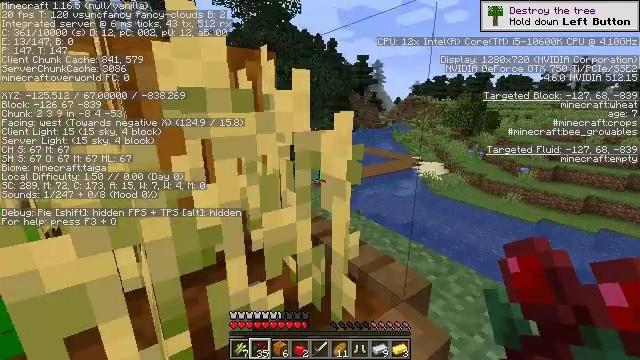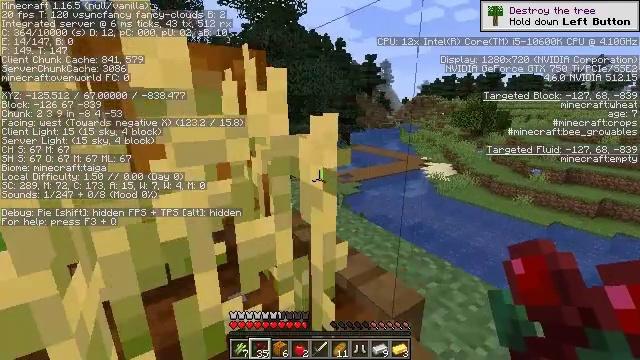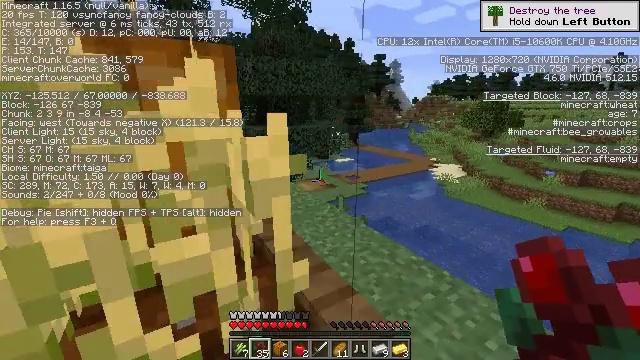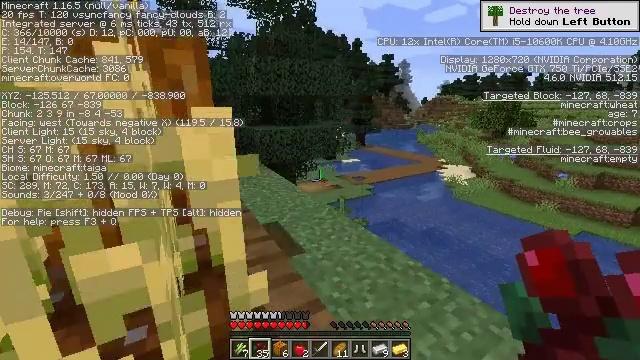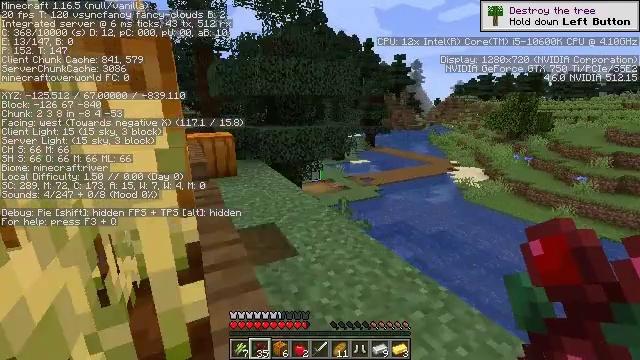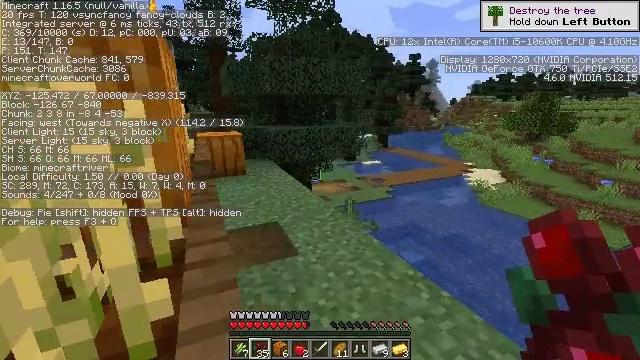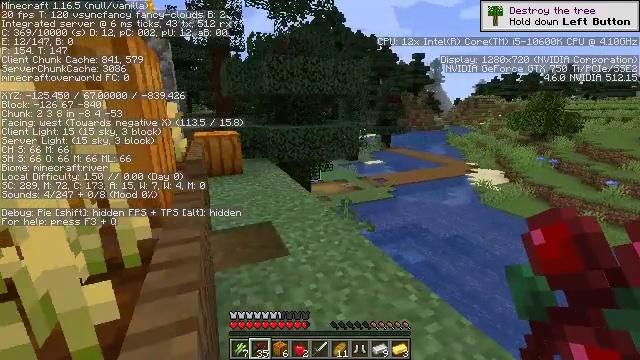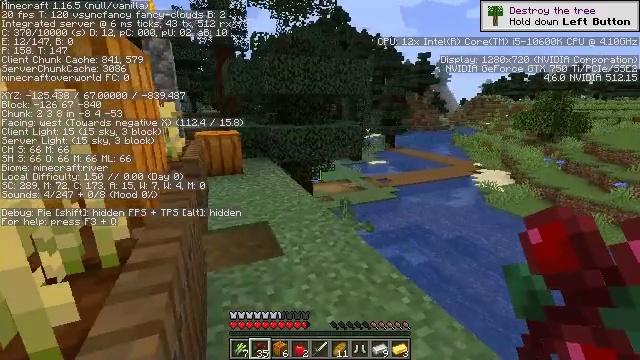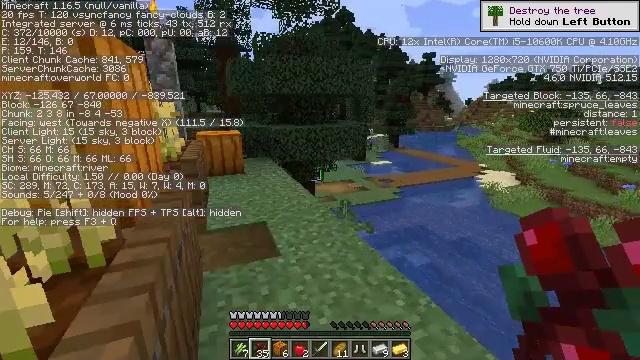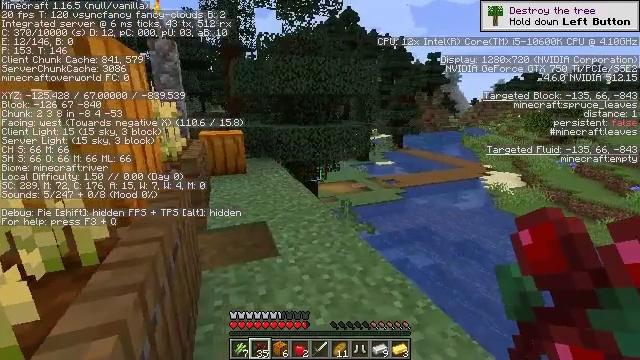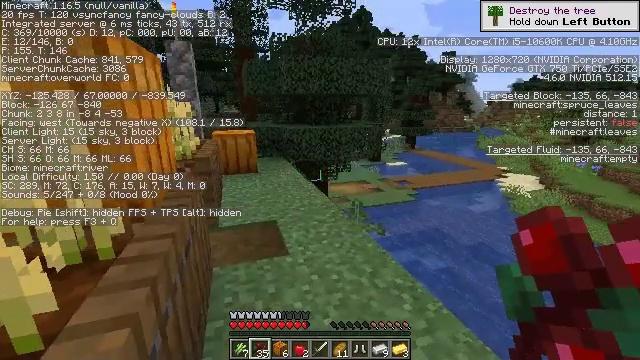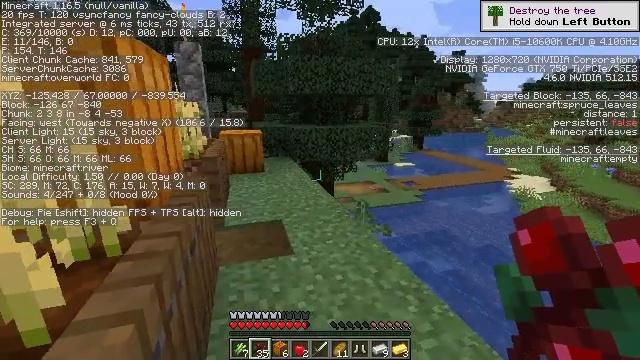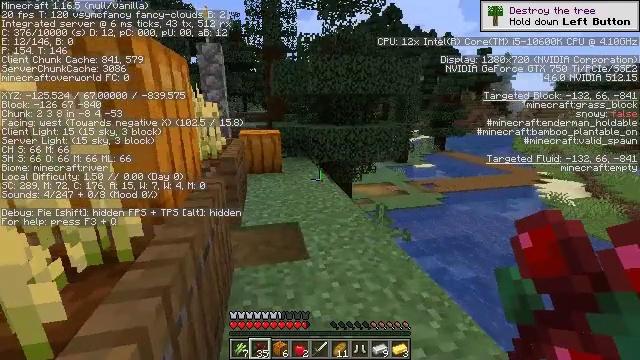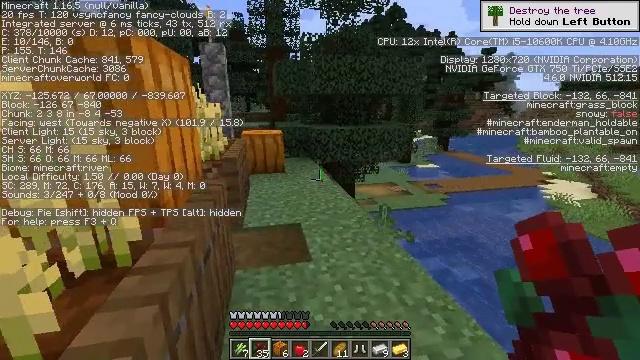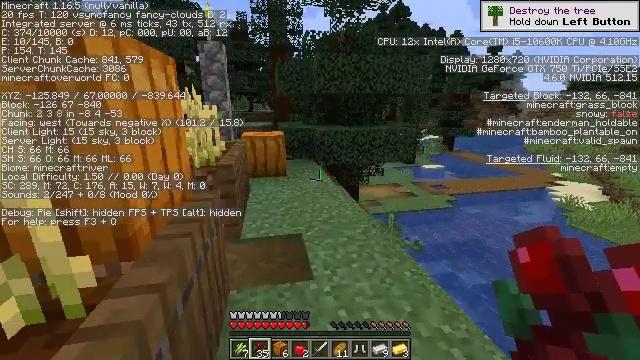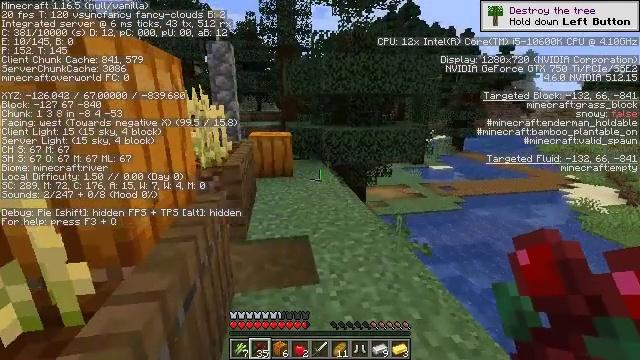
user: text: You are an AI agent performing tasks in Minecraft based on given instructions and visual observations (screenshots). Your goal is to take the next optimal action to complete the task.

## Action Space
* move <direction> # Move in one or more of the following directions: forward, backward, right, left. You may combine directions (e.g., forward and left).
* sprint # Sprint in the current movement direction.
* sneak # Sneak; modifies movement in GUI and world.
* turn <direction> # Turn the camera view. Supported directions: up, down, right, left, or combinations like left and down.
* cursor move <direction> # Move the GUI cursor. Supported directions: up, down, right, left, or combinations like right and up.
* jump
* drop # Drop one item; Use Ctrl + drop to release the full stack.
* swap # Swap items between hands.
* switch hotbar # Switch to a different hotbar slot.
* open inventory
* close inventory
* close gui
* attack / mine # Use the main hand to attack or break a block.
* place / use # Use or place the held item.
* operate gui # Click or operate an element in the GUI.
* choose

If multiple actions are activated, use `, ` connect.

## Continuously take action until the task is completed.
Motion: motion action
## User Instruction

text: Gather a pumpkin block.
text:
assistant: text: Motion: move forward and move right, turn left
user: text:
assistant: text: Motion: move forward and move right, turn left
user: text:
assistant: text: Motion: move forward and move right, turn left
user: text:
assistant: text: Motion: move forward and move right, turn left
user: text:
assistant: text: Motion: move right, turn left
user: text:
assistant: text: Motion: no_op
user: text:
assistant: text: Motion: turn left
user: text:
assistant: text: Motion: no_op
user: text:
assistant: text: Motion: no_op
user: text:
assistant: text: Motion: turn left
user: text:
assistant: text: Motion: turn left
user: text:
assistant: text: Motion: move forward, turn left
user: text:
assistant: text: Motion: move forward
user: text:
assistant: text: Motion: move forward
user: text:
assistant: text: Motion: move forward, turn left
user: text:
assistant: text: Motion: move forward and move right, turn left
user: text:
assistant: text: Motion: move forward and move right, turn left and up
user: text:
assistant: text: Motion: move forward and move right, turn left and up
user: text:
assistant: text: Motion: move right, turn left and up
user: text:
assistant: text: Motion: turn left and up
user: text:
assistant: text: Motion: turn left and up
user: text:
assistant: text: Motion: turn left
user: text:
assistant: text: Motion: turn left
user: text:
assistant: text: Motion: turn left and up
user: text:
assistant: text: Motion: turn left
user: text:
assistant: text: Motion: turn left, attack / mine
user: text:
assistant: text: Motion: attack / mine
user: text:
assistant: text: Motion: attack / mine
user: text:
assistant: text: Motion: move forward, attack / mine
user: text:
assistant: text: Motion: move forward, attack / mine